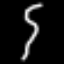
Label: squiggle